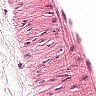
Metastatic tissue present: no